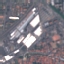
Label: Industrial